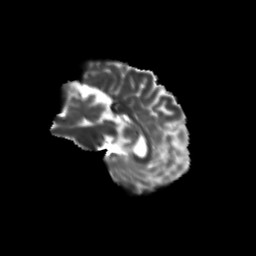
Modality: T2w
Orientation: sagittal
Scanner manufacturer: siemens
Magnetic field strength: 3 T
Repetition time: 9.2 s
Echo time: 0.084 s